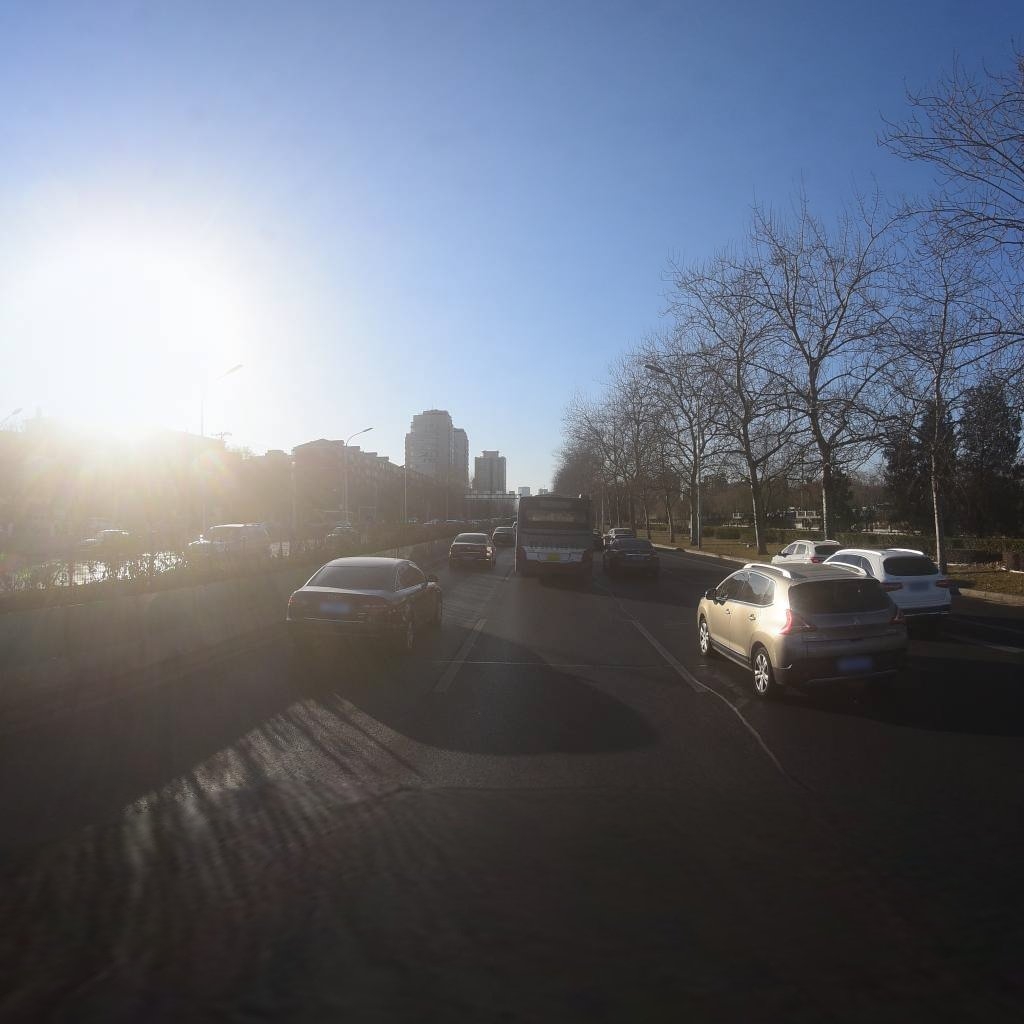
Region: Dongcheng
Road damage annotations: longitudinal patch, transverse patch, longitudinal patch